Field crop: tomato
Growth stage: 1
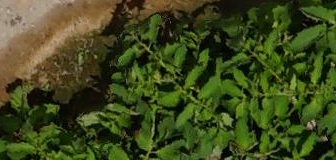
Species: tomato